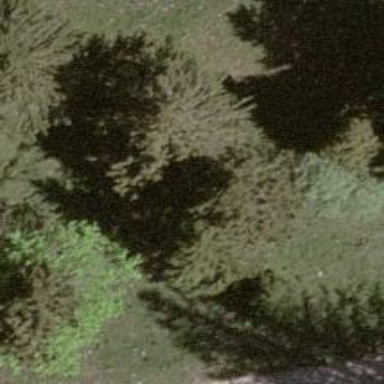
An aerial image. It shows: Beautiful tree in nature.